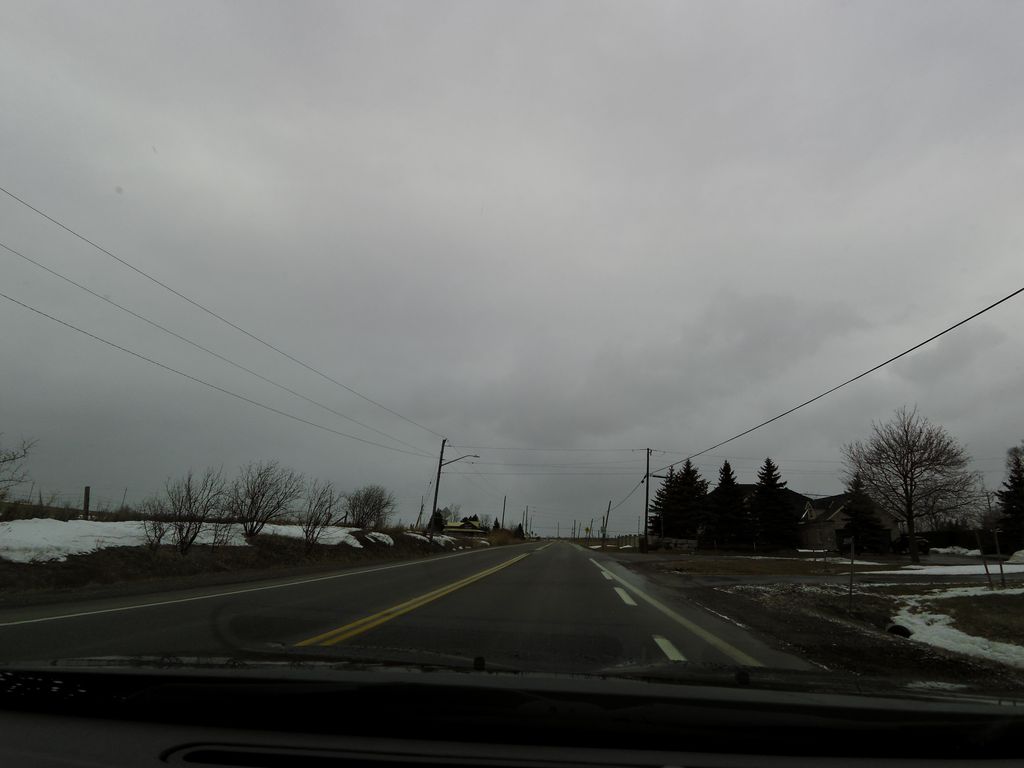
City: hamilton